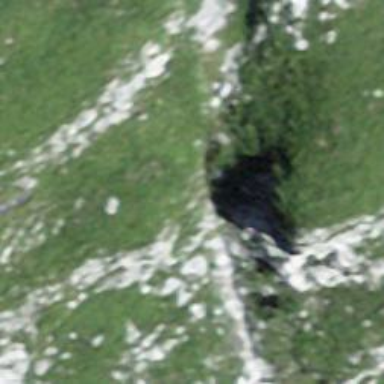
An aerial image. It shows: Cliff in nature.